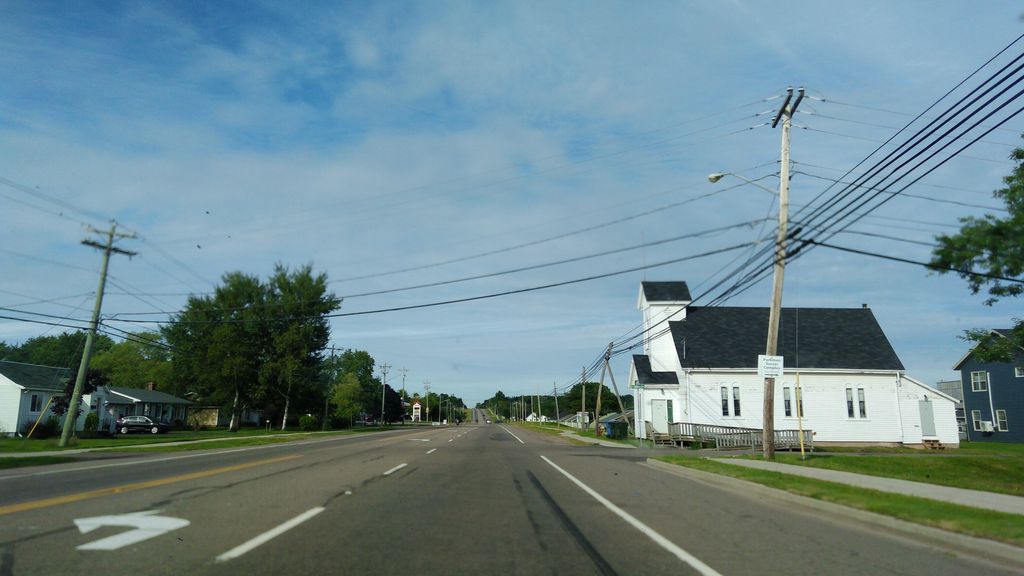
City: charlottetown